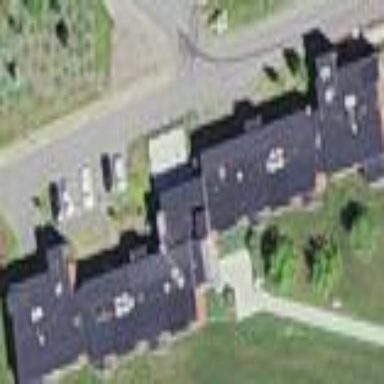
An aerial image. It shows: Dormitory building.